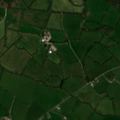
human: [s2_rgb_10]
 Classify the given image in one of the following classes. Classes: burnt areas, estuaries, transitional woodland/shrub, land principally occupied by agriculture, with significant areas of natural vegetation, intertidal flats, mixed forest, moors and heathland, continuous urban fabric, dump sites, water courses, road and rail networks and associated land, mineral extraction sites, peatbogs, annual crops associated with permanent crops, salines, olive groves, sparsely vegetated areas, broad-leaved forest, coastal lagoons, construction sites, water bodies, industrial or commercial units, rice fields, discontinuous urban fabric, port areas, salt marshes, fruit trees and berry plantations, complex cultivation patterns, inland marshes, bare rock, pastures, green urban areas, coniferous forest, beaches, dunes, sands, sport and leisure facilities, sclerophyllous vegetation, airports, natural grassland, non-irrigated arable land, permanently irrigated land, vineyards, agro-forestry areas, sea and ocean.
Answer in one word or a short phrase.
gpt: pastures